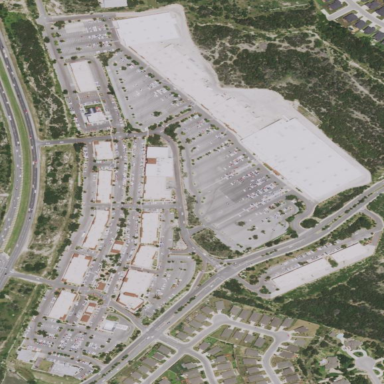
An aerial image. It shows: Retail area.